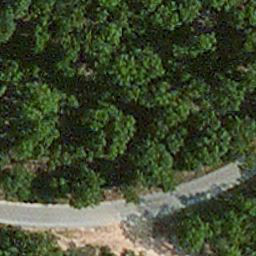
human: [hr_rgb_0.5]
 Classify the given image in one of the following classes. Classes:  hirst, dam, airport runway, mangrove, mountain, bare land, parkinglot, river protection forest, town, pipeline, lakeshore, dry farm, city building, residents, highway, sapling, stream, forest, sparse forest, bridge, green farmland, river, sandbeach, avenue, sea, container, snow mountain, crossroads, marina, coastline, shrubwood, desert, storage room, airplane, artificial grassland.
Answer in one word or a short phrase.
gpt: avenue